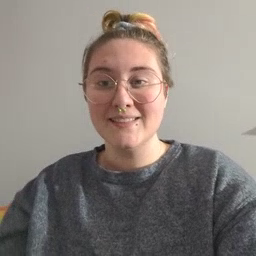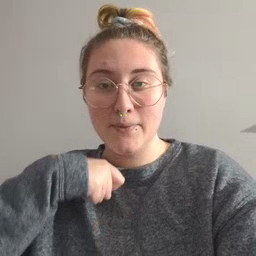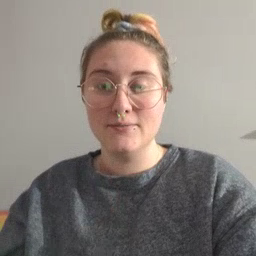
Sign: zipper